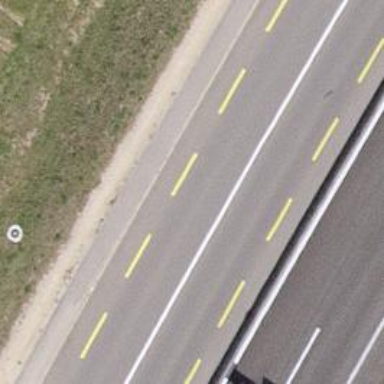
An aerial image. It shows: Tunnel on the motorway.